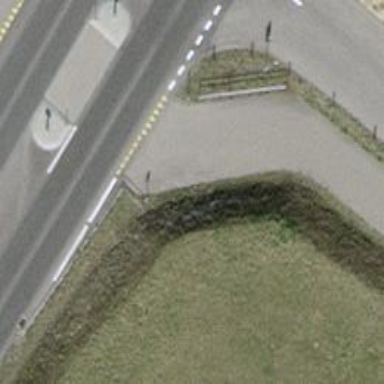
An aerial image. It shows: Asphalt path suitable for cycling and walking.